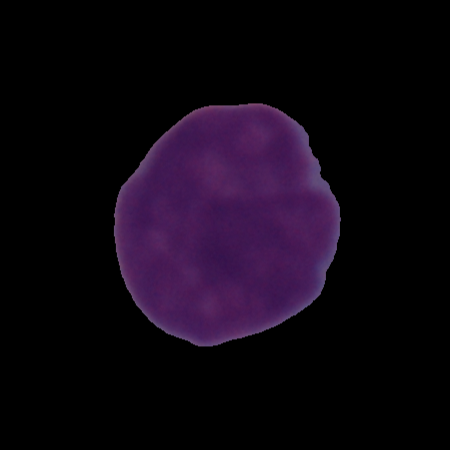
Label: cancer